Question: What is the new feature highlighted?
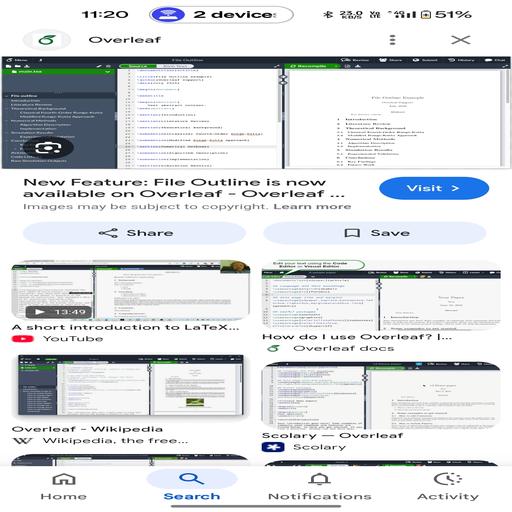
Answer: File Outline